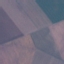
Land use / land cover: AnnualCrop